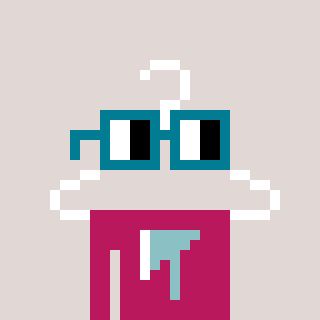
a pixel art character with square dark green glasses, a hanger-shaped head and a darkpink-colored body on a warm background